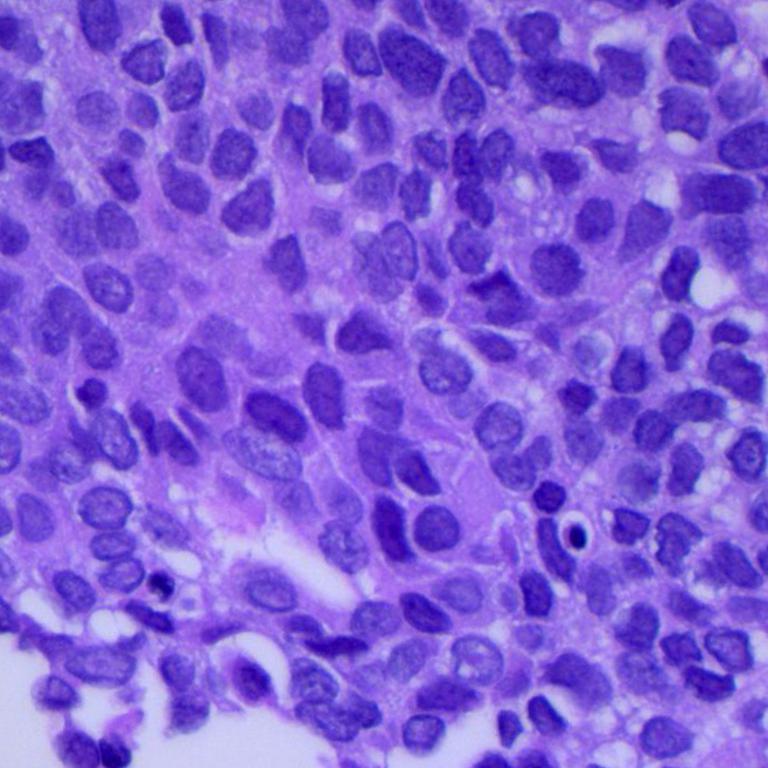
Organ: lung
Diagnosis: squamous carcinomas